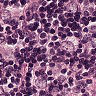
Metastatic tissue present: yes